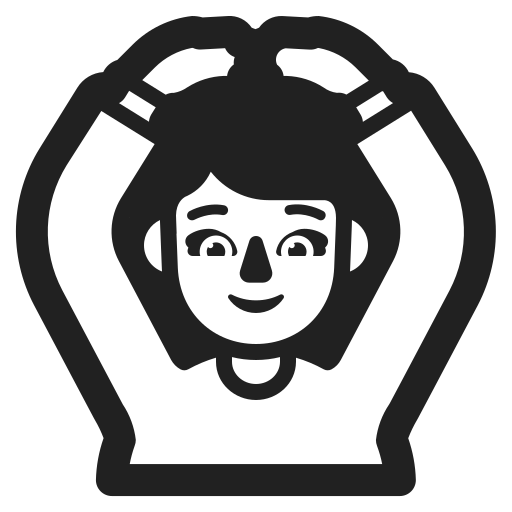
woman gesturing ok high contrast default